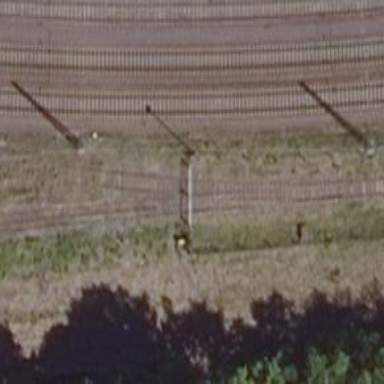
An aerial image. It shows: Preserved railway yard.